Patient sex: M
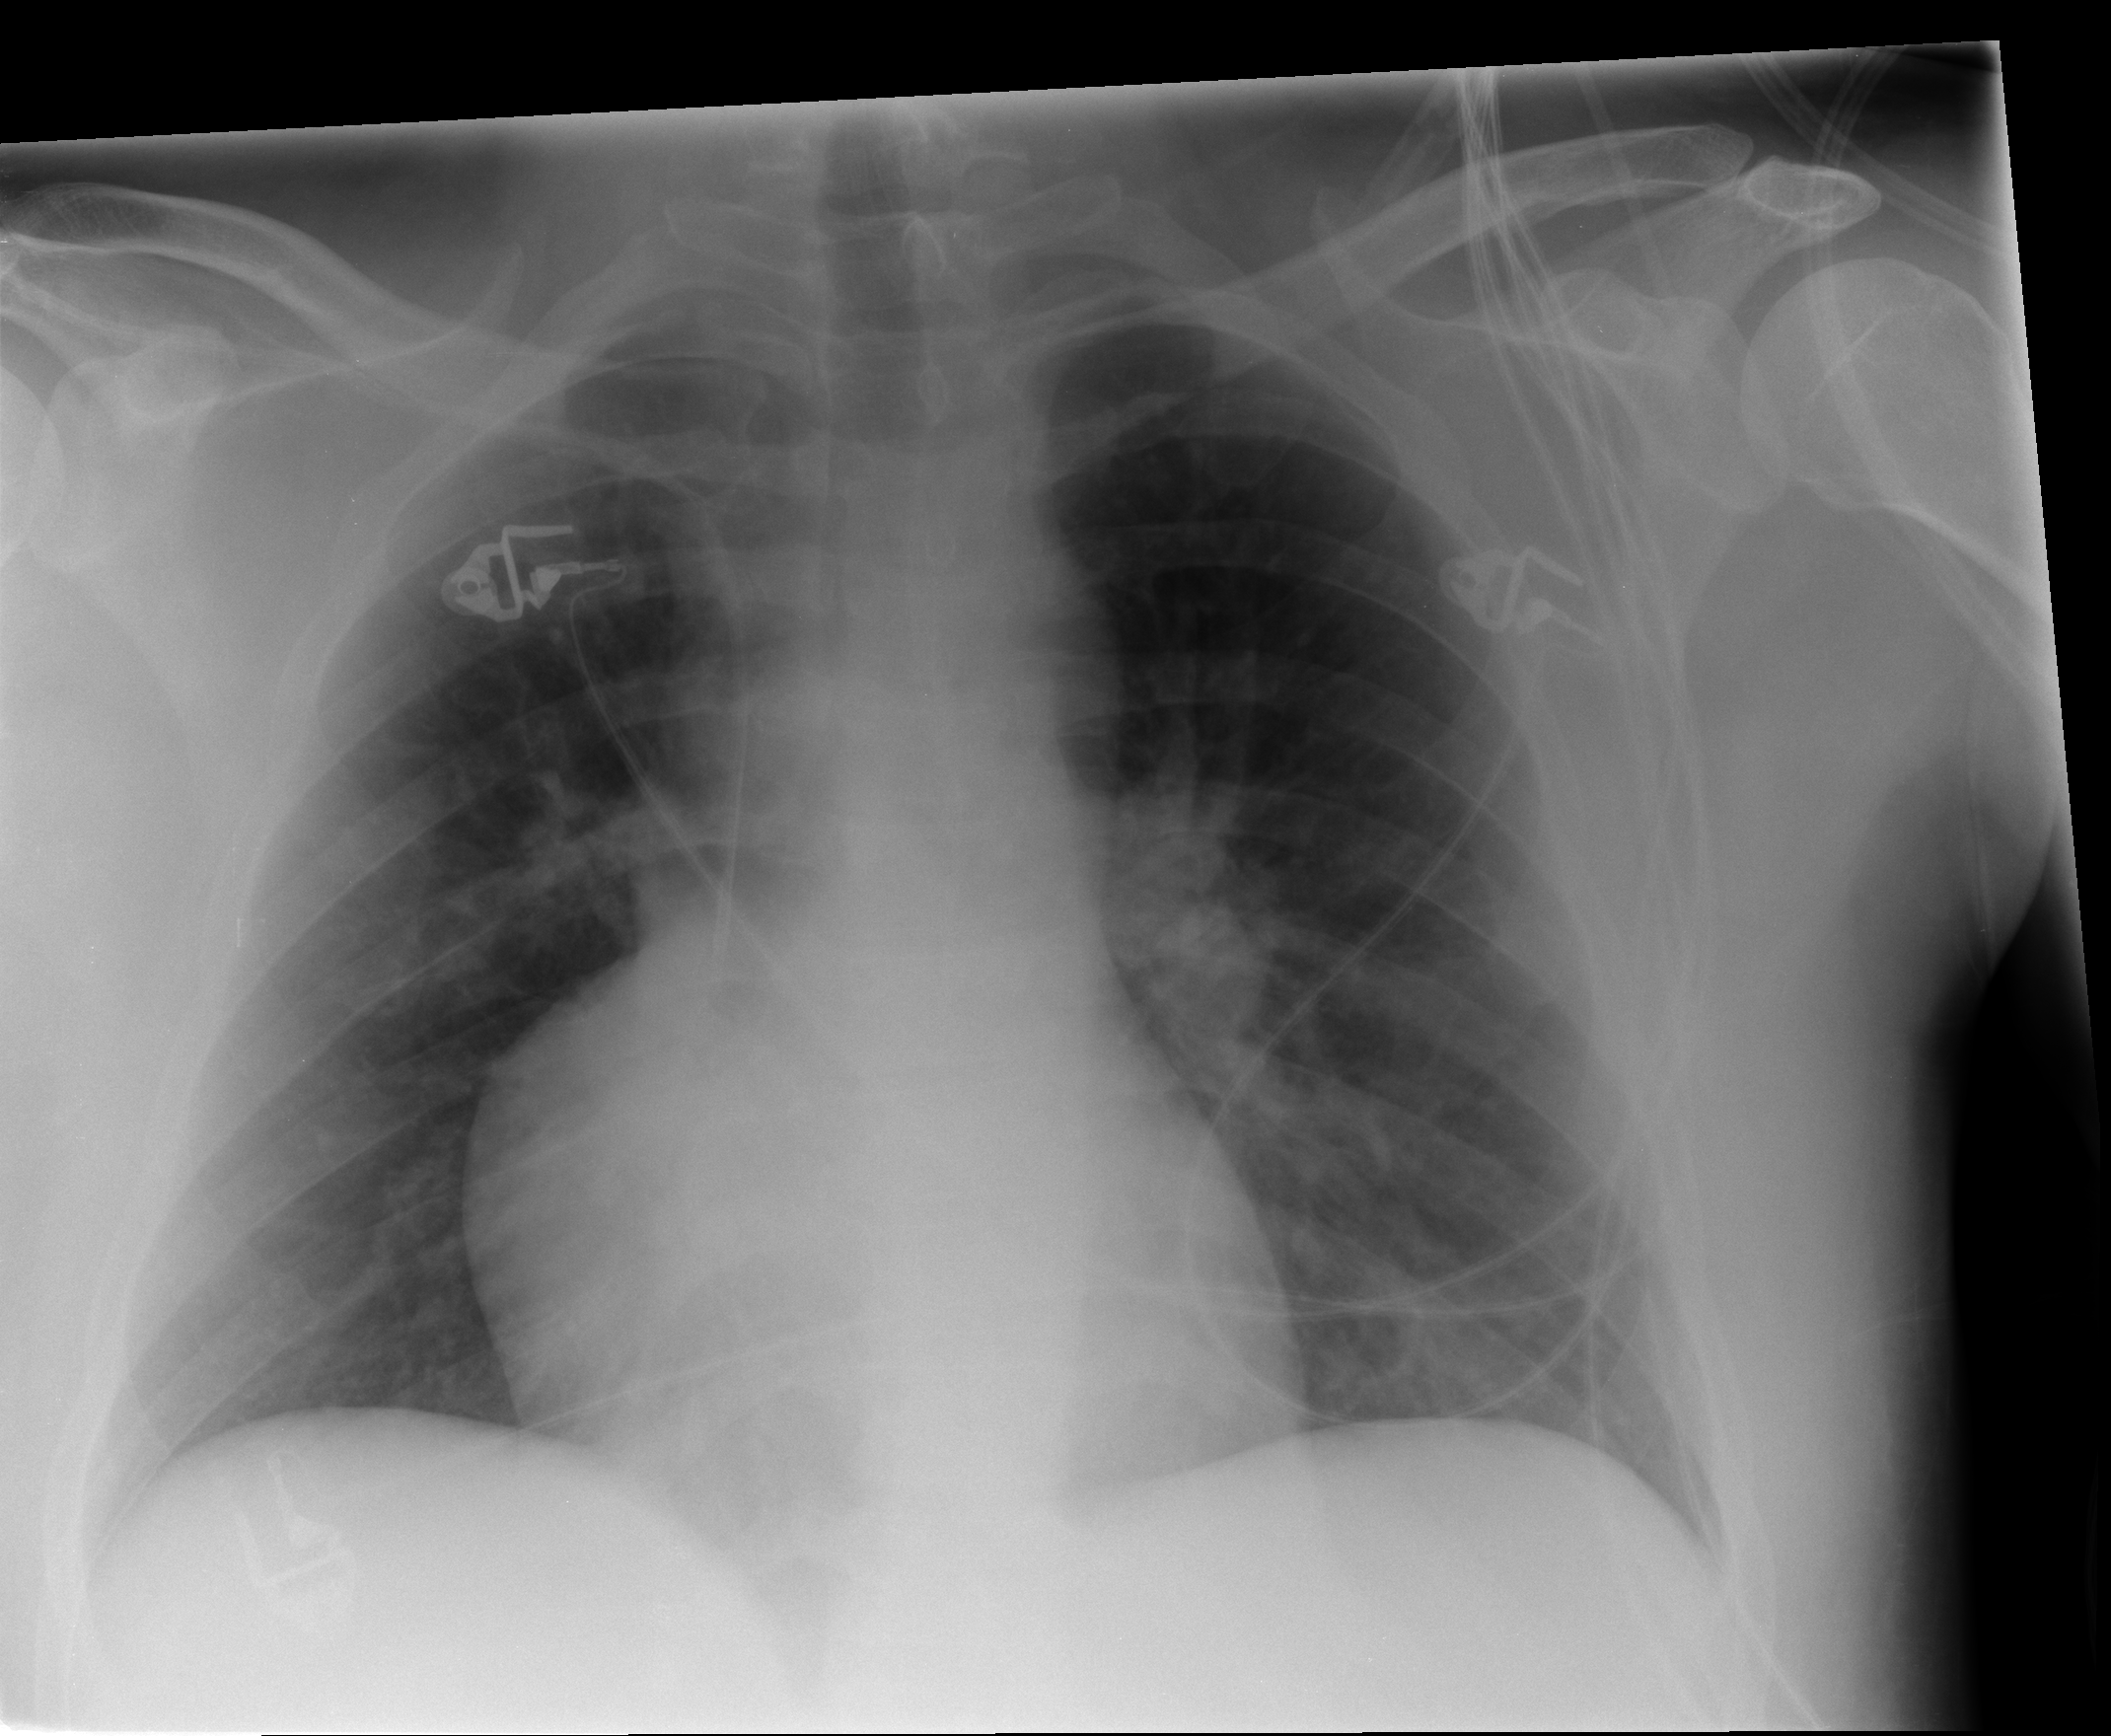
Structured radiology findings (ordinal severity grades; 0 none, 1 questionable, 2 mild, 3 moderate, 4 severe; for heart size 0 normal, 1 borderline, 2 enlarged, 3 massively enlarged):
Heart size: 2
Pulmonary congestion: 2
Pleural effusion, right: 0
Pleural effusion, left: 1
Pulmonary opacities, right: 0
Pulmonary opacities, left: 1
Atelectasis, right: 2
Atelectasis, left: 2